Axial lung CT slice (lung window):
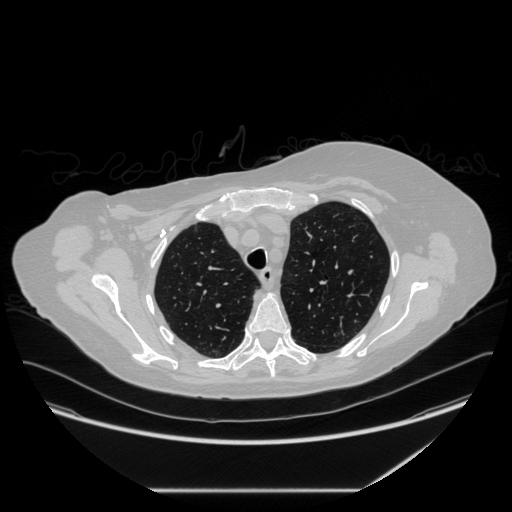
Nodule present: no